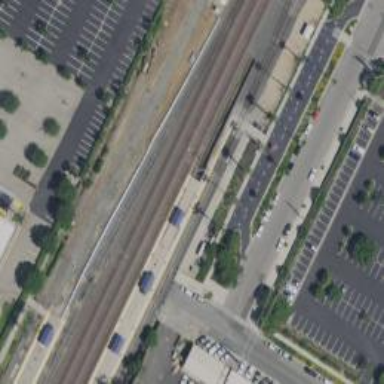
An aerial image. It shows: Railway siding for service.